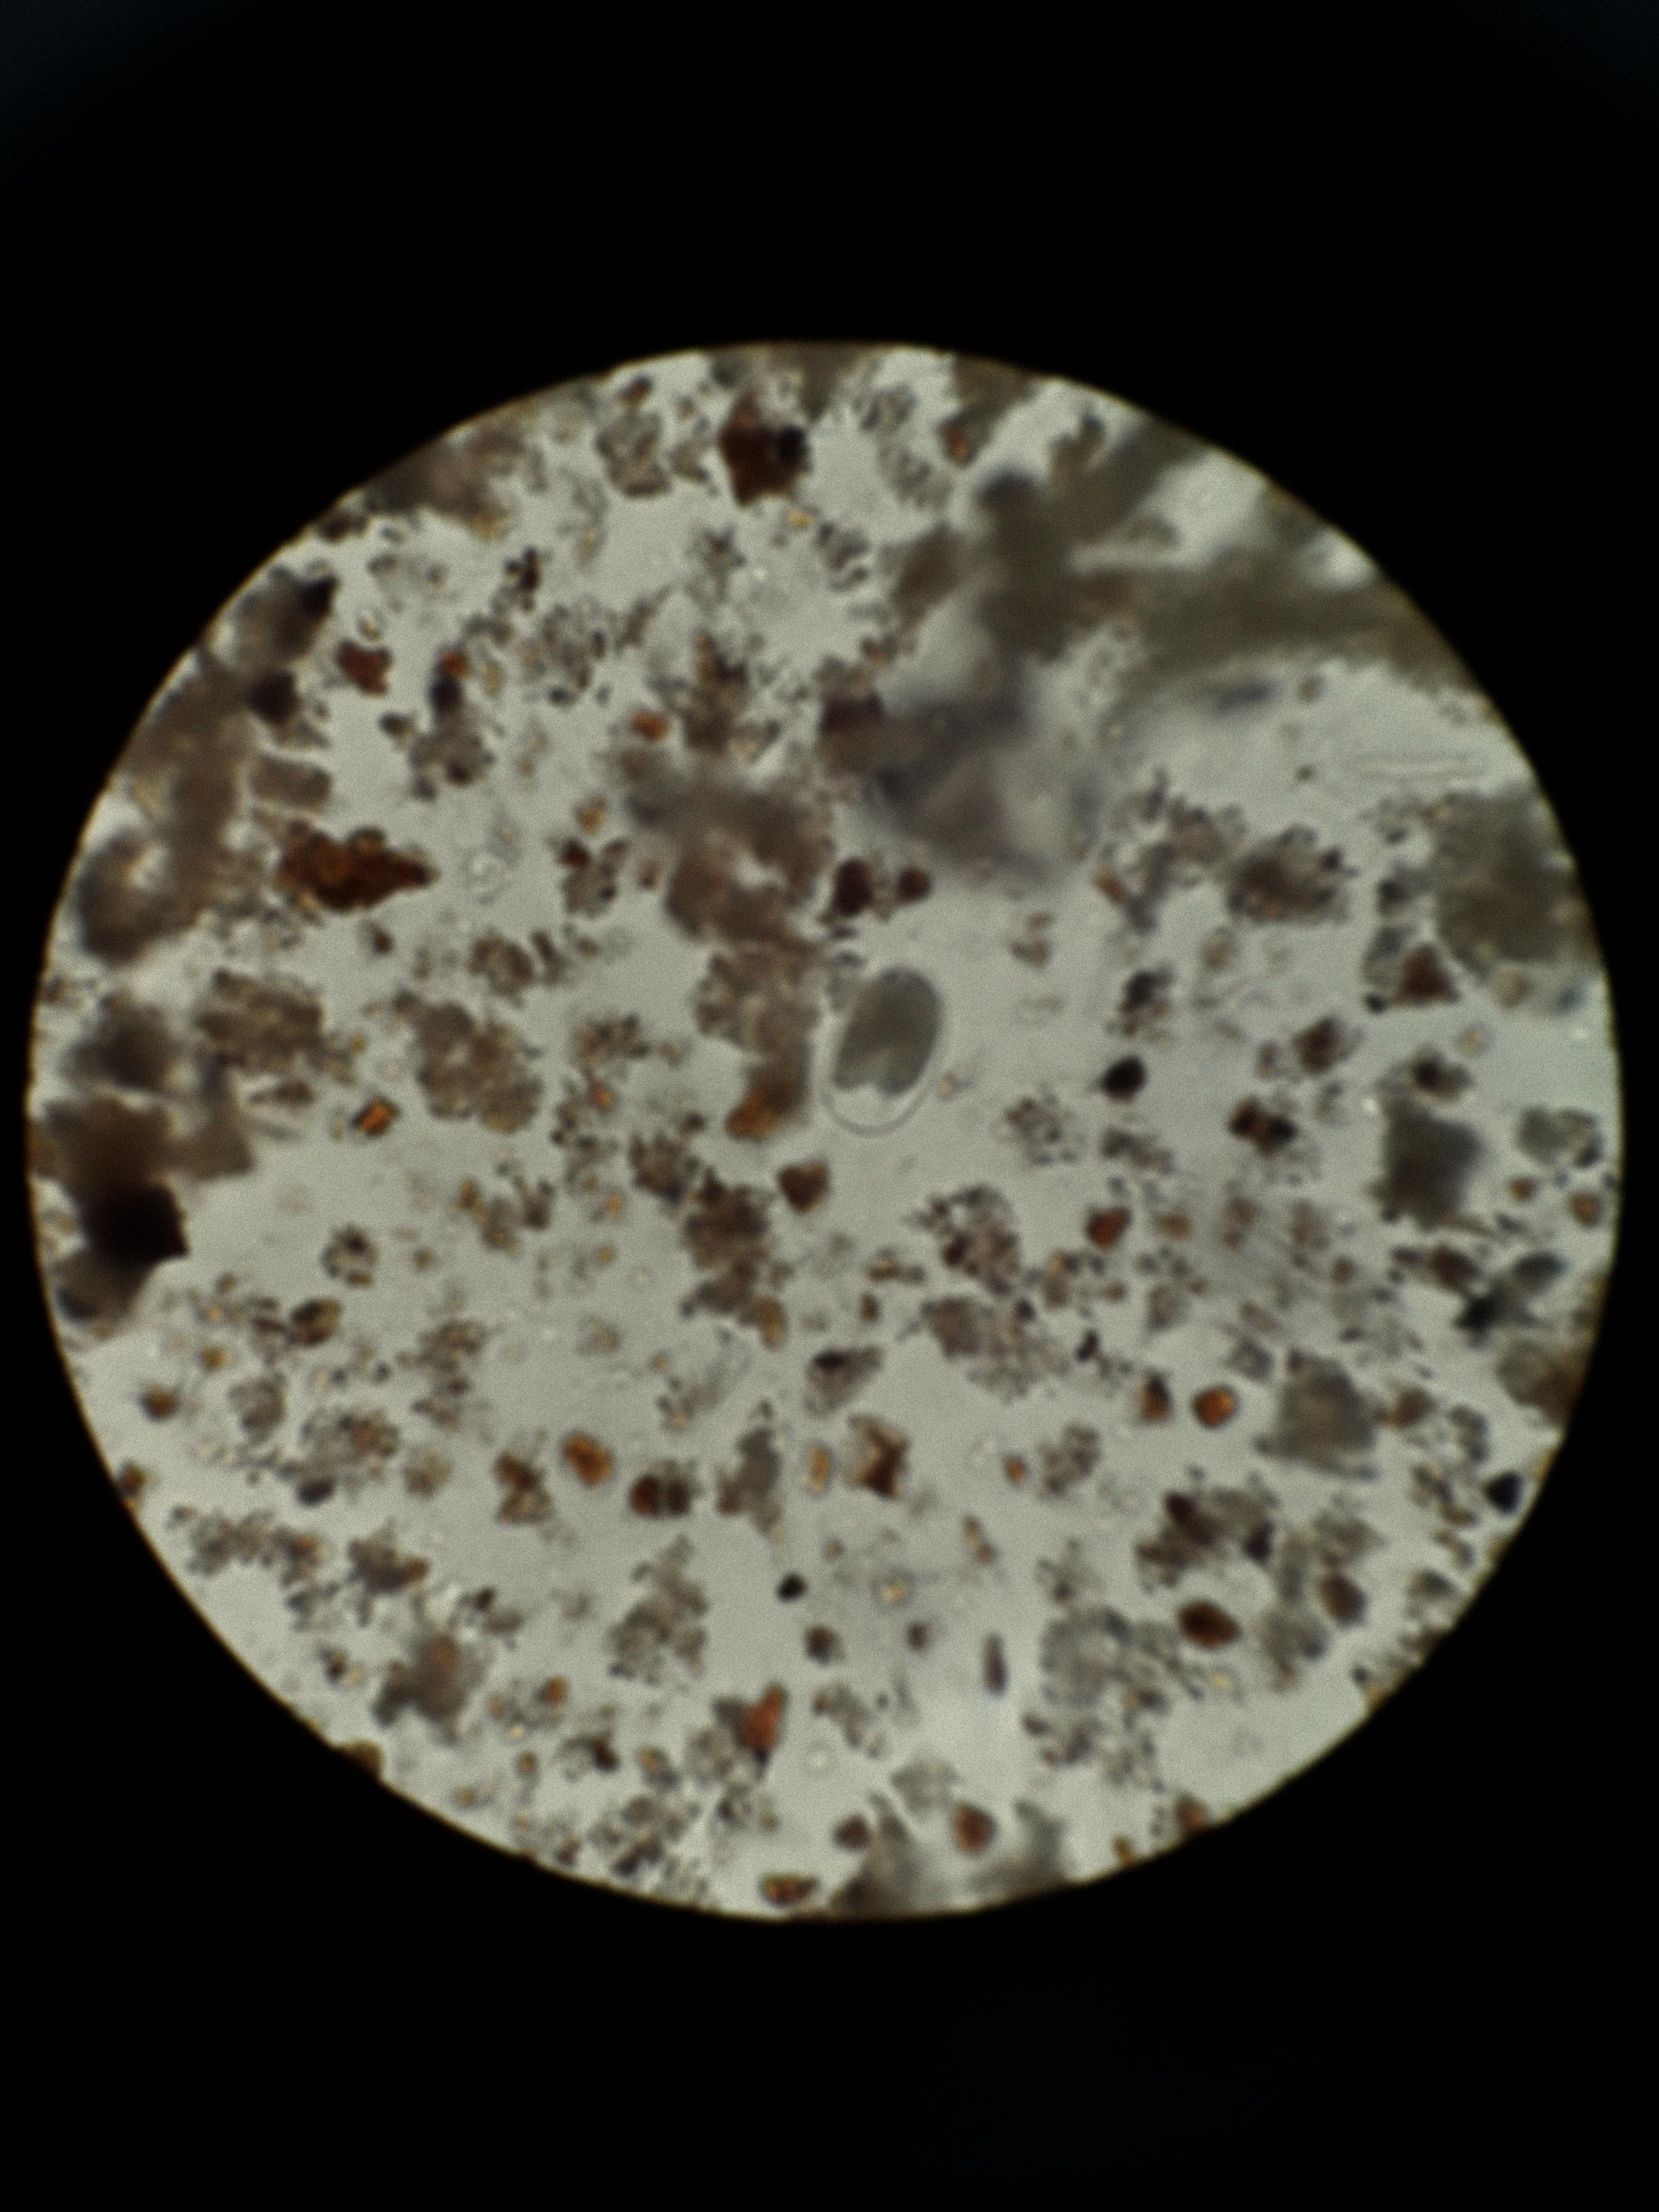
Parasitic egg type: Hookworm egg